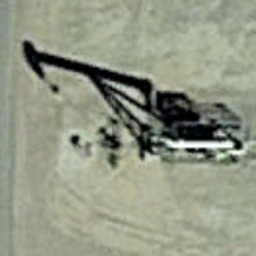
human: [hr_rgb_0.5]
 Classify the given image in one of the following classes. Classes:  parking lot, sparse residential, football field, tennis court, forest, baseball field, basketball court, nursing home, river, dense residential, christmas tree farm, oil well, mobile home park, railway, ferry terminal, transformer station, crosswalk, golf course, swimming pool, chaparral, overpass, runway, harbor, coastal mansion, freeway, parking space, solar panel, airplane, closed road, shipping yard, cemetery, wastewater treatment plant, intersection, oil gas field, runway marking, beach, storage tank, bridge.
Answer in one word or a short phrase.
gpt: oil well